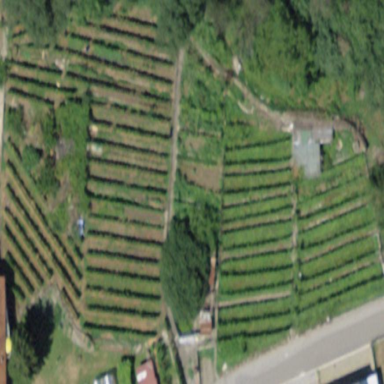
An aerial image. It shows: Vineyard.